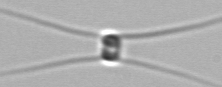
Label: Chaetoceros_similis